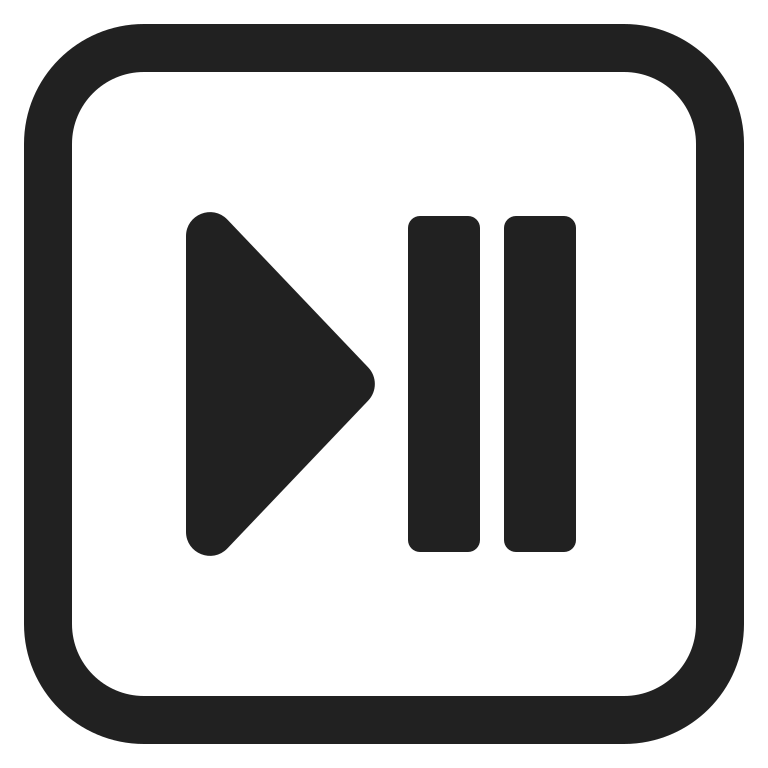
play or pause button high contrast